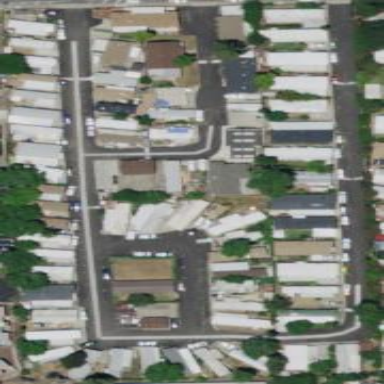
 specifically identified as mobile home park."